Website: apple
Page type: review-order
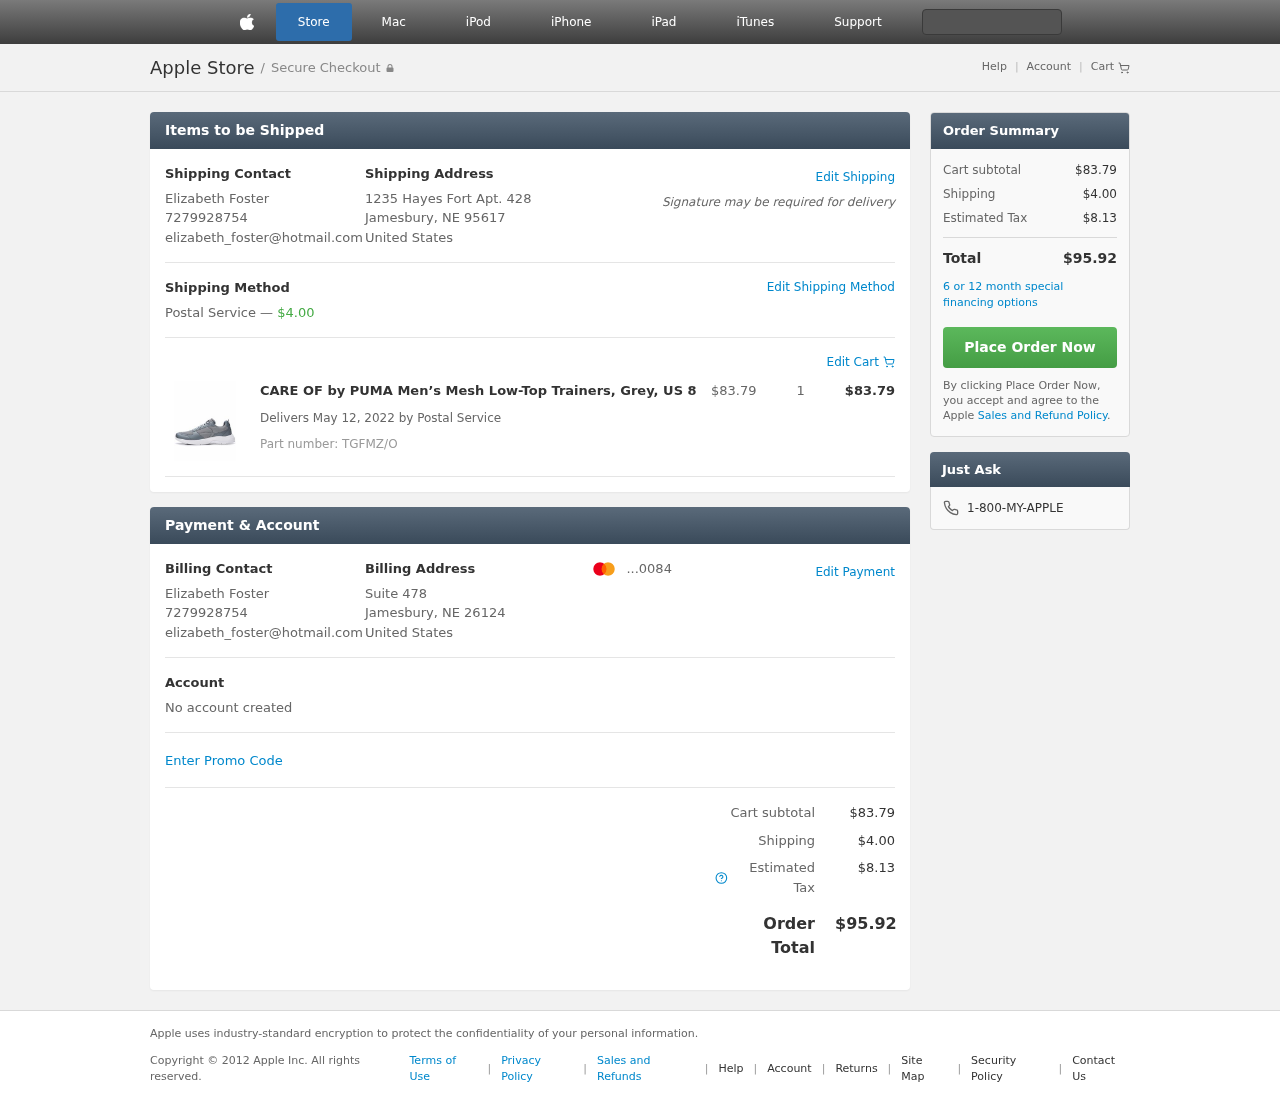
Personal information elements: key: PII_CARD_LAST4
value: ...0084
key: PII_CITY_STATE_ZIP
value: Jamesbury, NE 95617
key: PII_CITY_STATE_ZIP2
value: Jamesbury, NE 26124
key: PII_COUNTRY
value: United States
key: PII_EMAIL
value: elizabeth_foster@hotmail.com
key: PII_EMAIL2
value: elizabeth_foster@hotmail.com
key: PII_FULLNAME
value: Elizabeth Foster
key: PII_FULLNAME2
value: Elizabeth Foster
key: PII_PHONE
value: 7279928754
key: PII_PHONE2
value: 7279928754
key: PII_STREET
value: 1235 Hayes Fort Apt. 428
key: PII_STREET2
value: Suite 478
Product elements: key: PRODUCT1_NAME
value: CARE OF by PUMA Men’s Mesh Low-Top Trainers, Grey, US 8
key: PRODUCT1_PRICE
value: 83.79
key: PRODUCT1_QUANTITY
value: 1
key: PRODUCT1_TOTAL
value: $83.79
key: PRODUCT_PART_NUMBER
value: TGFMZ/O
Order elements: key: ORDER_SHIPPING_COST
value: $4.00
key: ORDER_DELIVERY_DATE
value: Delivers May 12, 2022 by Postal Service
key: ORDER_SUBTOTAL
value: $83.79
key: ORDER_TAX
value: $8.13
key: ORDER_TOTAL
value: $95.92